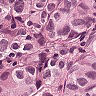
Metastatic tissue present: yes